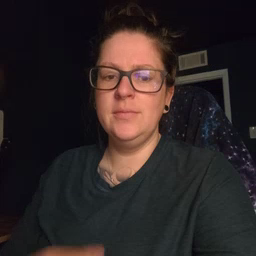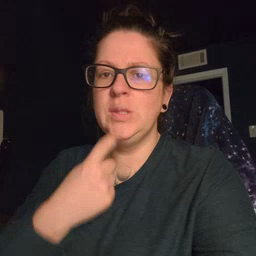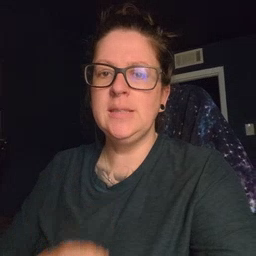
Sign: red